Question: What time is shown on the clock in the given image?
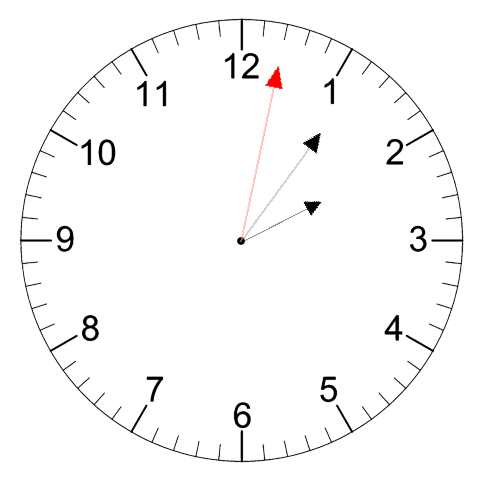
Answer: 02:06:02